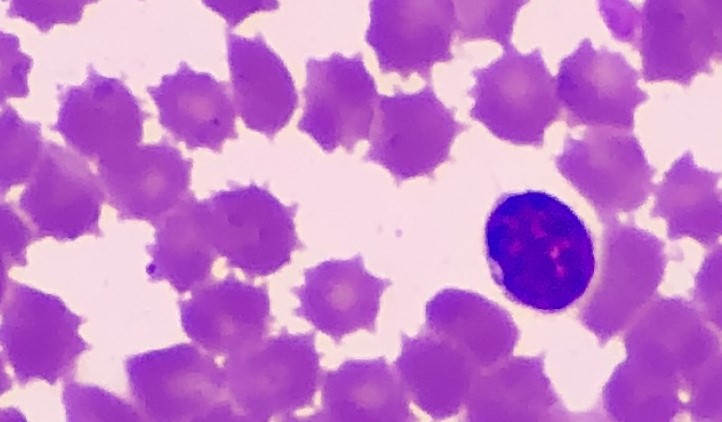
White blood cell type: Lymphocyte